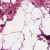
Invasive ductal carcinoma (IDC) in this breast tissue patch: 0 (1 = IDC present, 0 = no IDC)